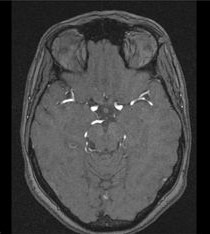
Label: notumor